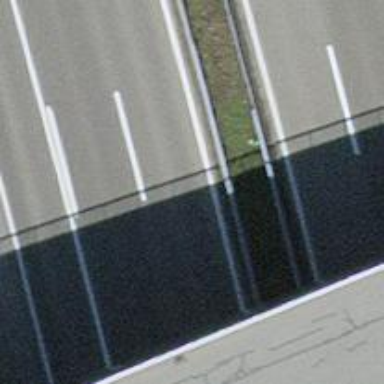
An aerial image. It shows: Motorway junction.